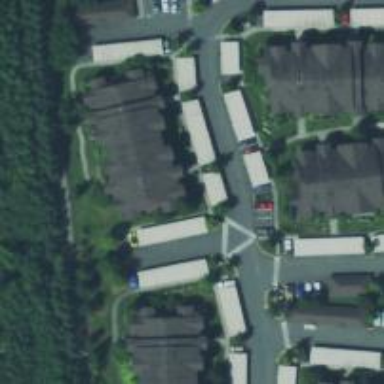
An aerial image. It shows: Living street.